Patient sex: F
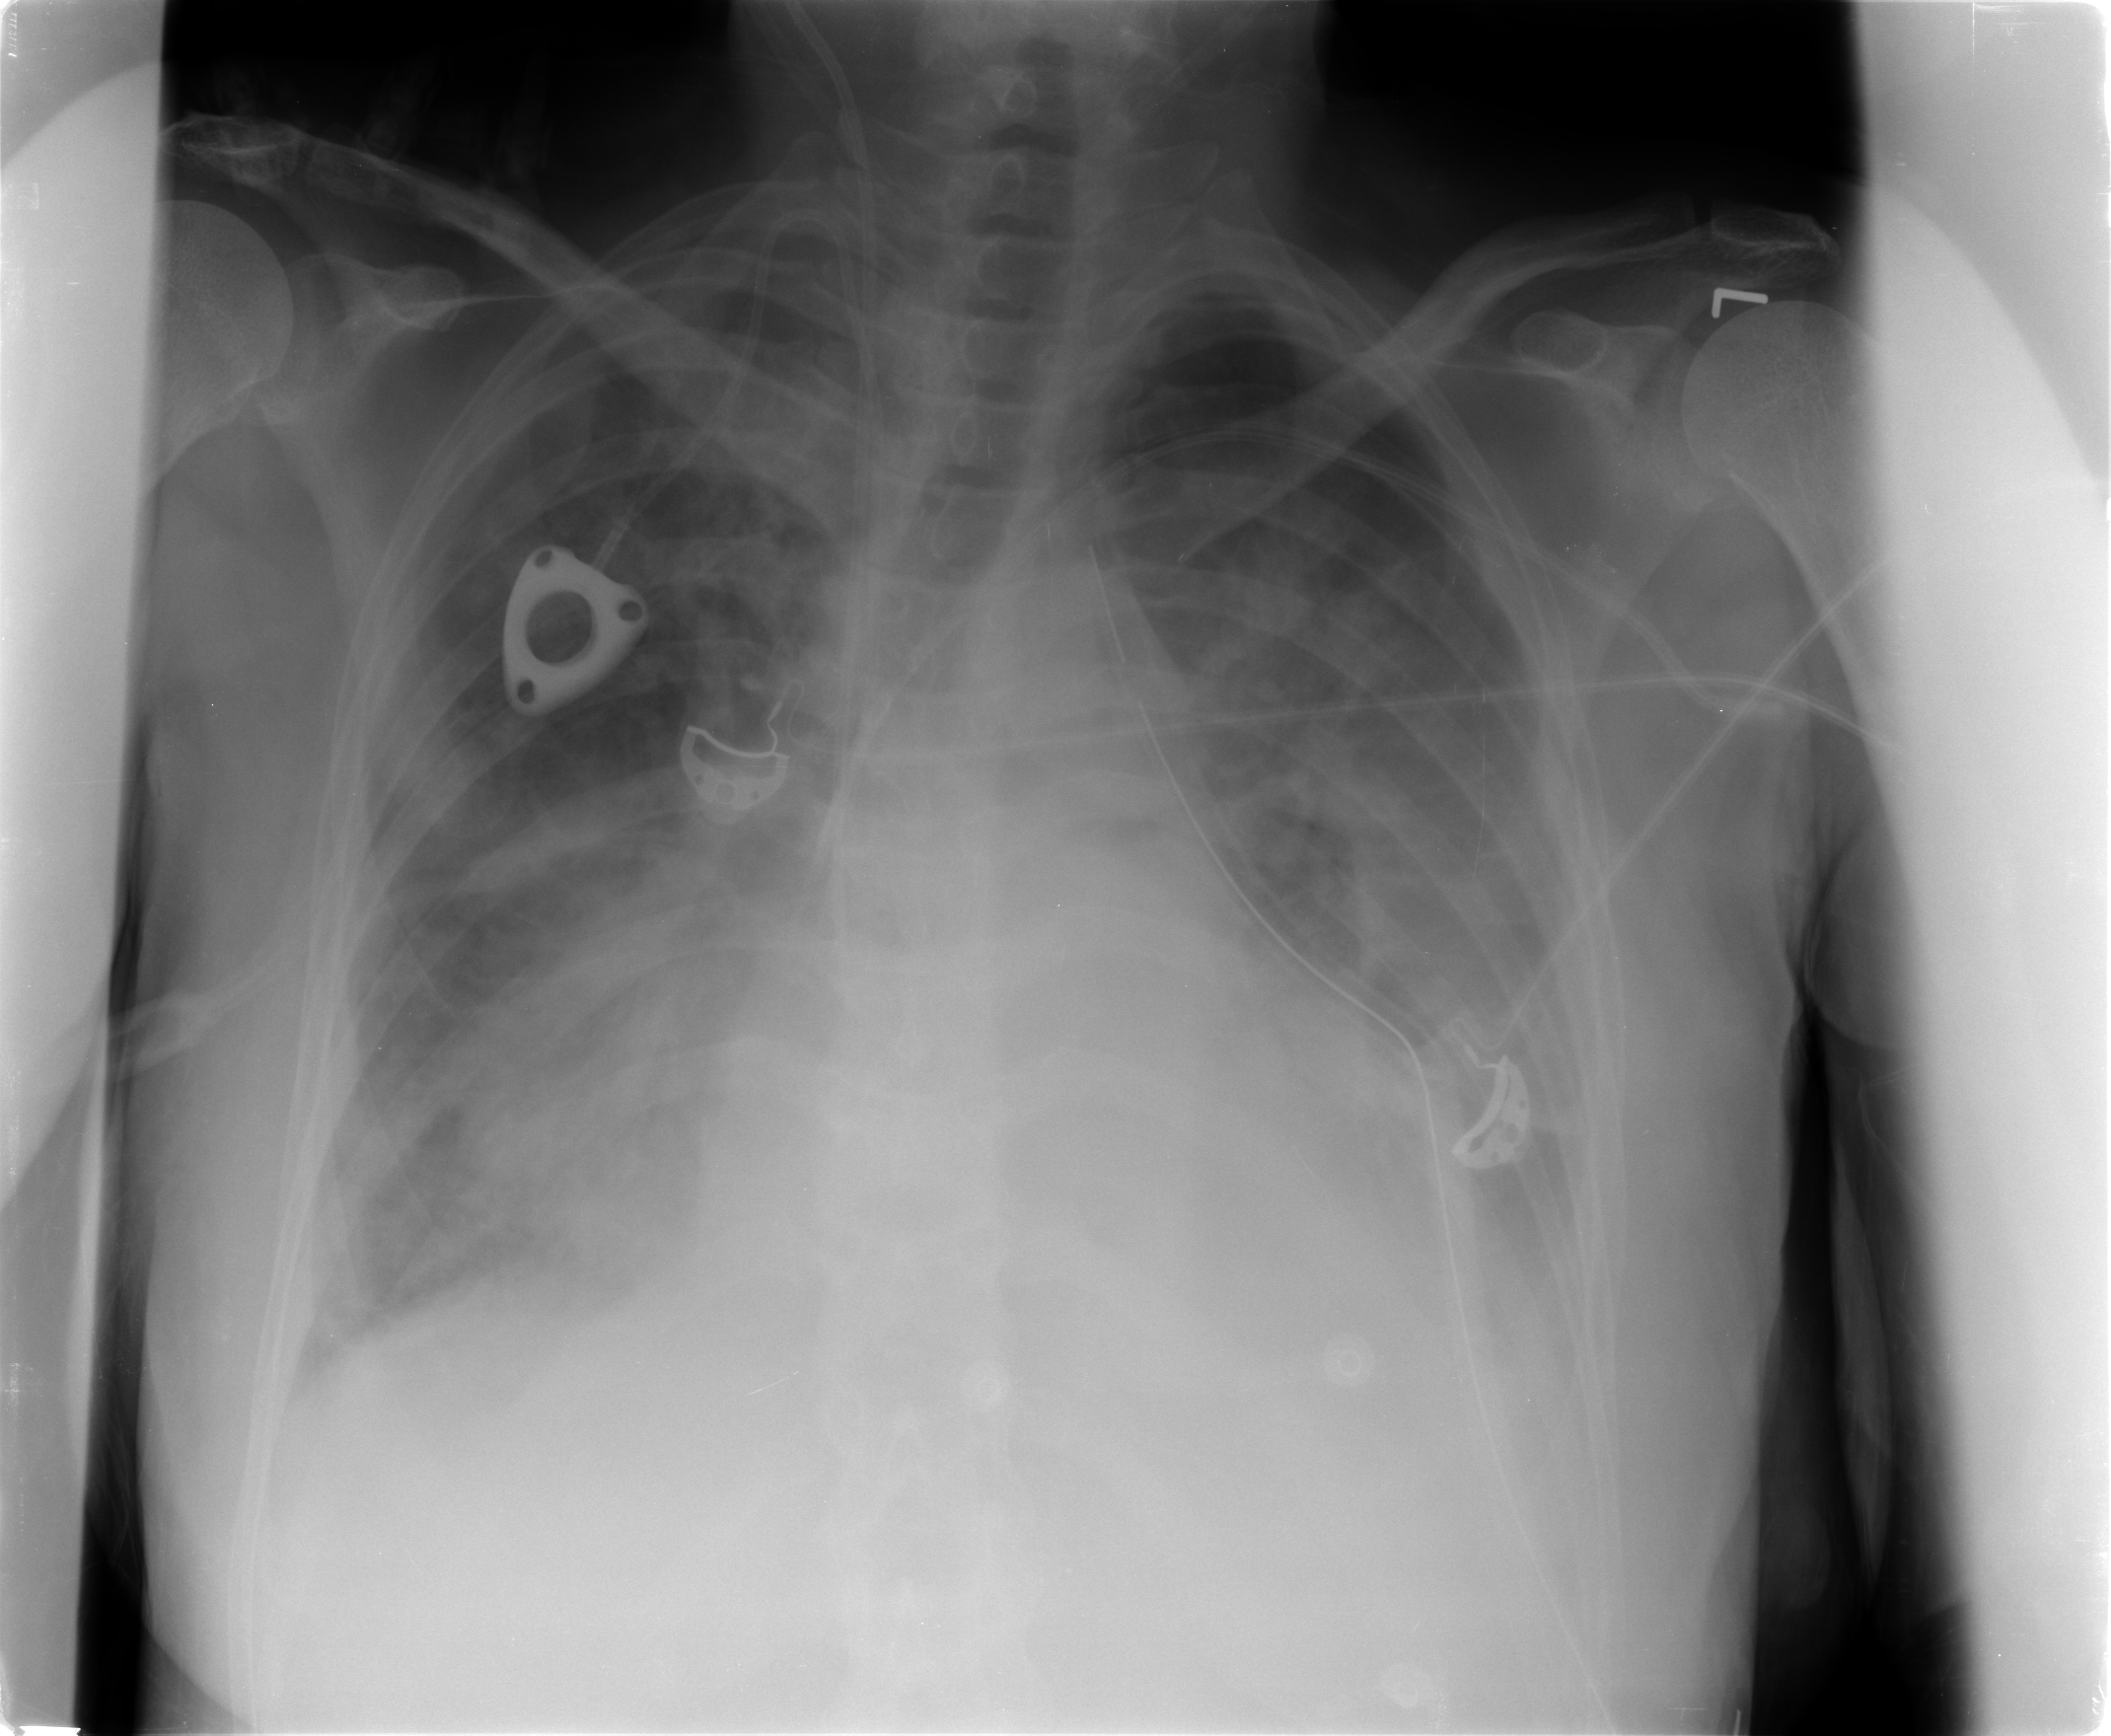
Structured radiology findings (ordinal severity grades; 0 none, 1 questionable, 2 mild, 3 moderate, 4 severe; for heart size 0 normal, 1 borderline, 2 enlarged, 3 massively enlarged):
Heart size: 2
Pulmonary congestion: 2
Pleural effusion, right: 2
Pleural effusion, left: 2
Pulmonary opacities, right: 3
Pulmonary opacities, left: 0
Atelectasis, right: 2
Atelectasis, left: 2